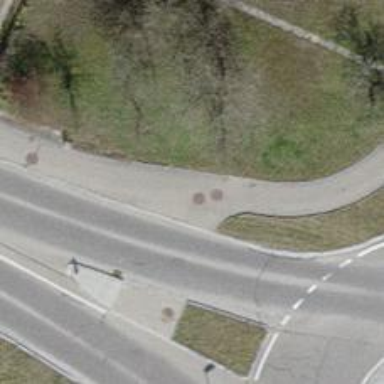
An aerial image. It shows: Sidewalk.